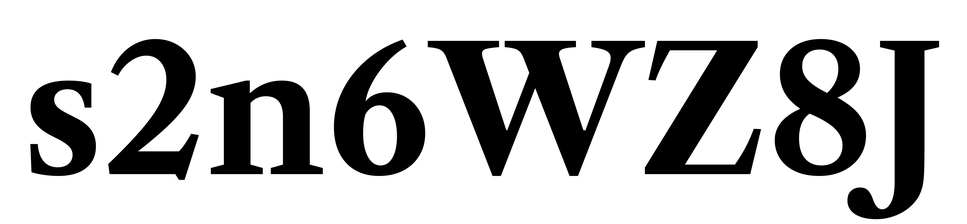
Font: LibreCaslonText_Bold